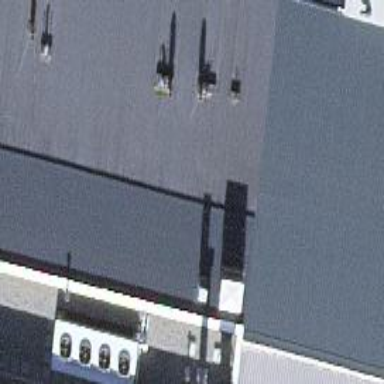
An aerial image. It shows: Building with ridged roof.